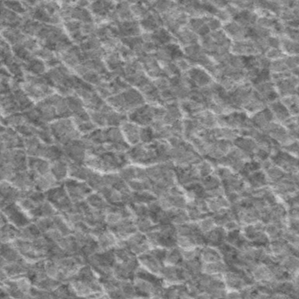
Label: frost